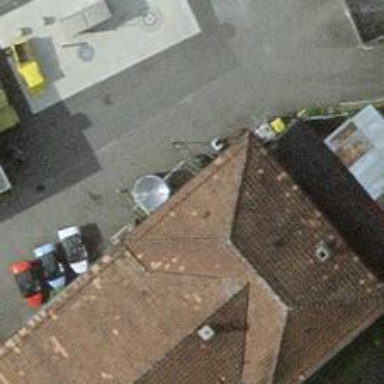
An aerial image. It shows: Hardware shop.